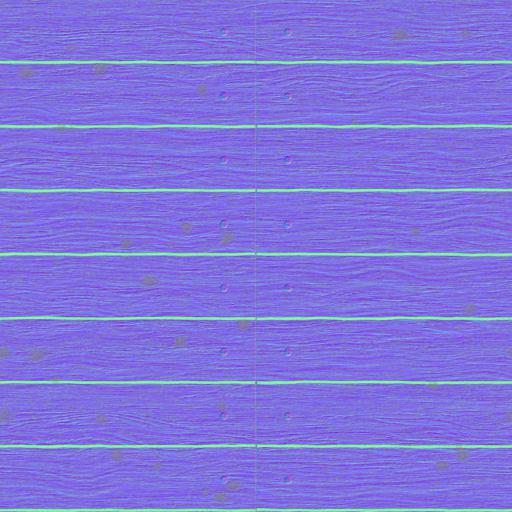
dark grunge moss mossy nails planks siding wall wood wooden